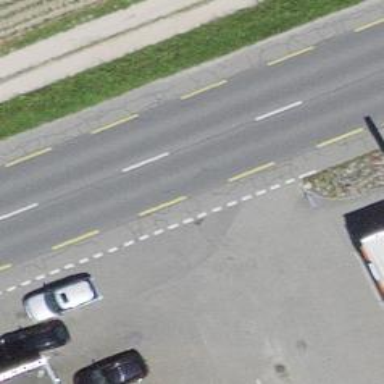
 with designated cycle lane on both sides."